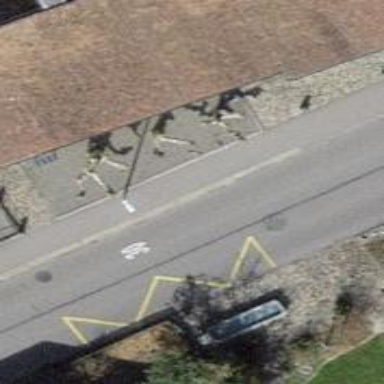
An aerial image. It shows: Bus stop with designated public transport stop position.